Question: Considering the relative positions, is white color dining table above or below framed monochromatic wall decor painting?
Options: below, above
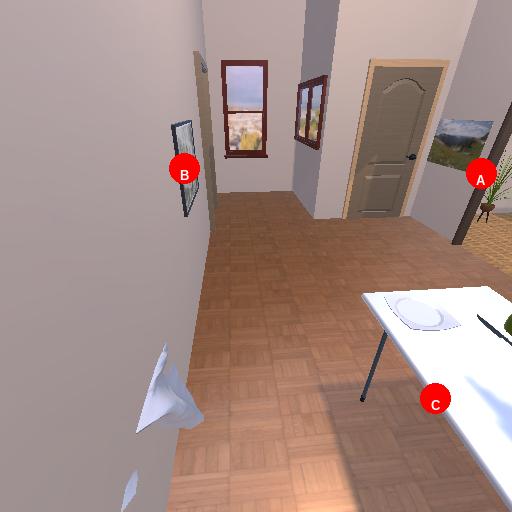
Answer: below